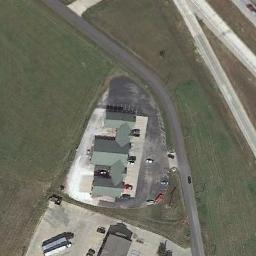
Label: sparse_residential